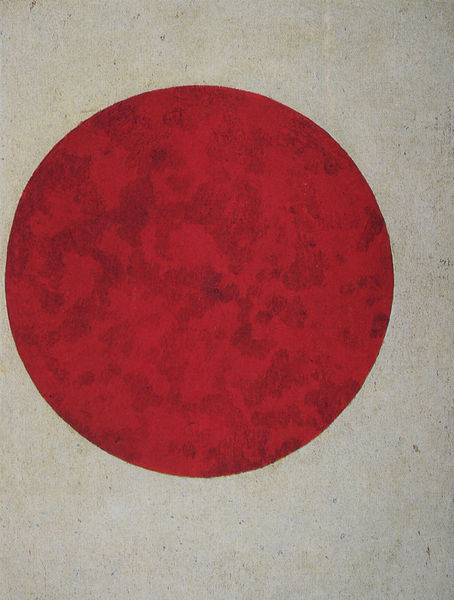
Künstler: Iwan Kljun
Institution: Art Co. Ltd. (Sammlung George Costakis)
Schlagwörter: gemälde, weiß, hintergrund, rot, sonne, rechts, kreis, rund, japan, papier, abstrakt, rechteck, links, punkt, flecken, fleckig, roter kreis